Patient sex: M
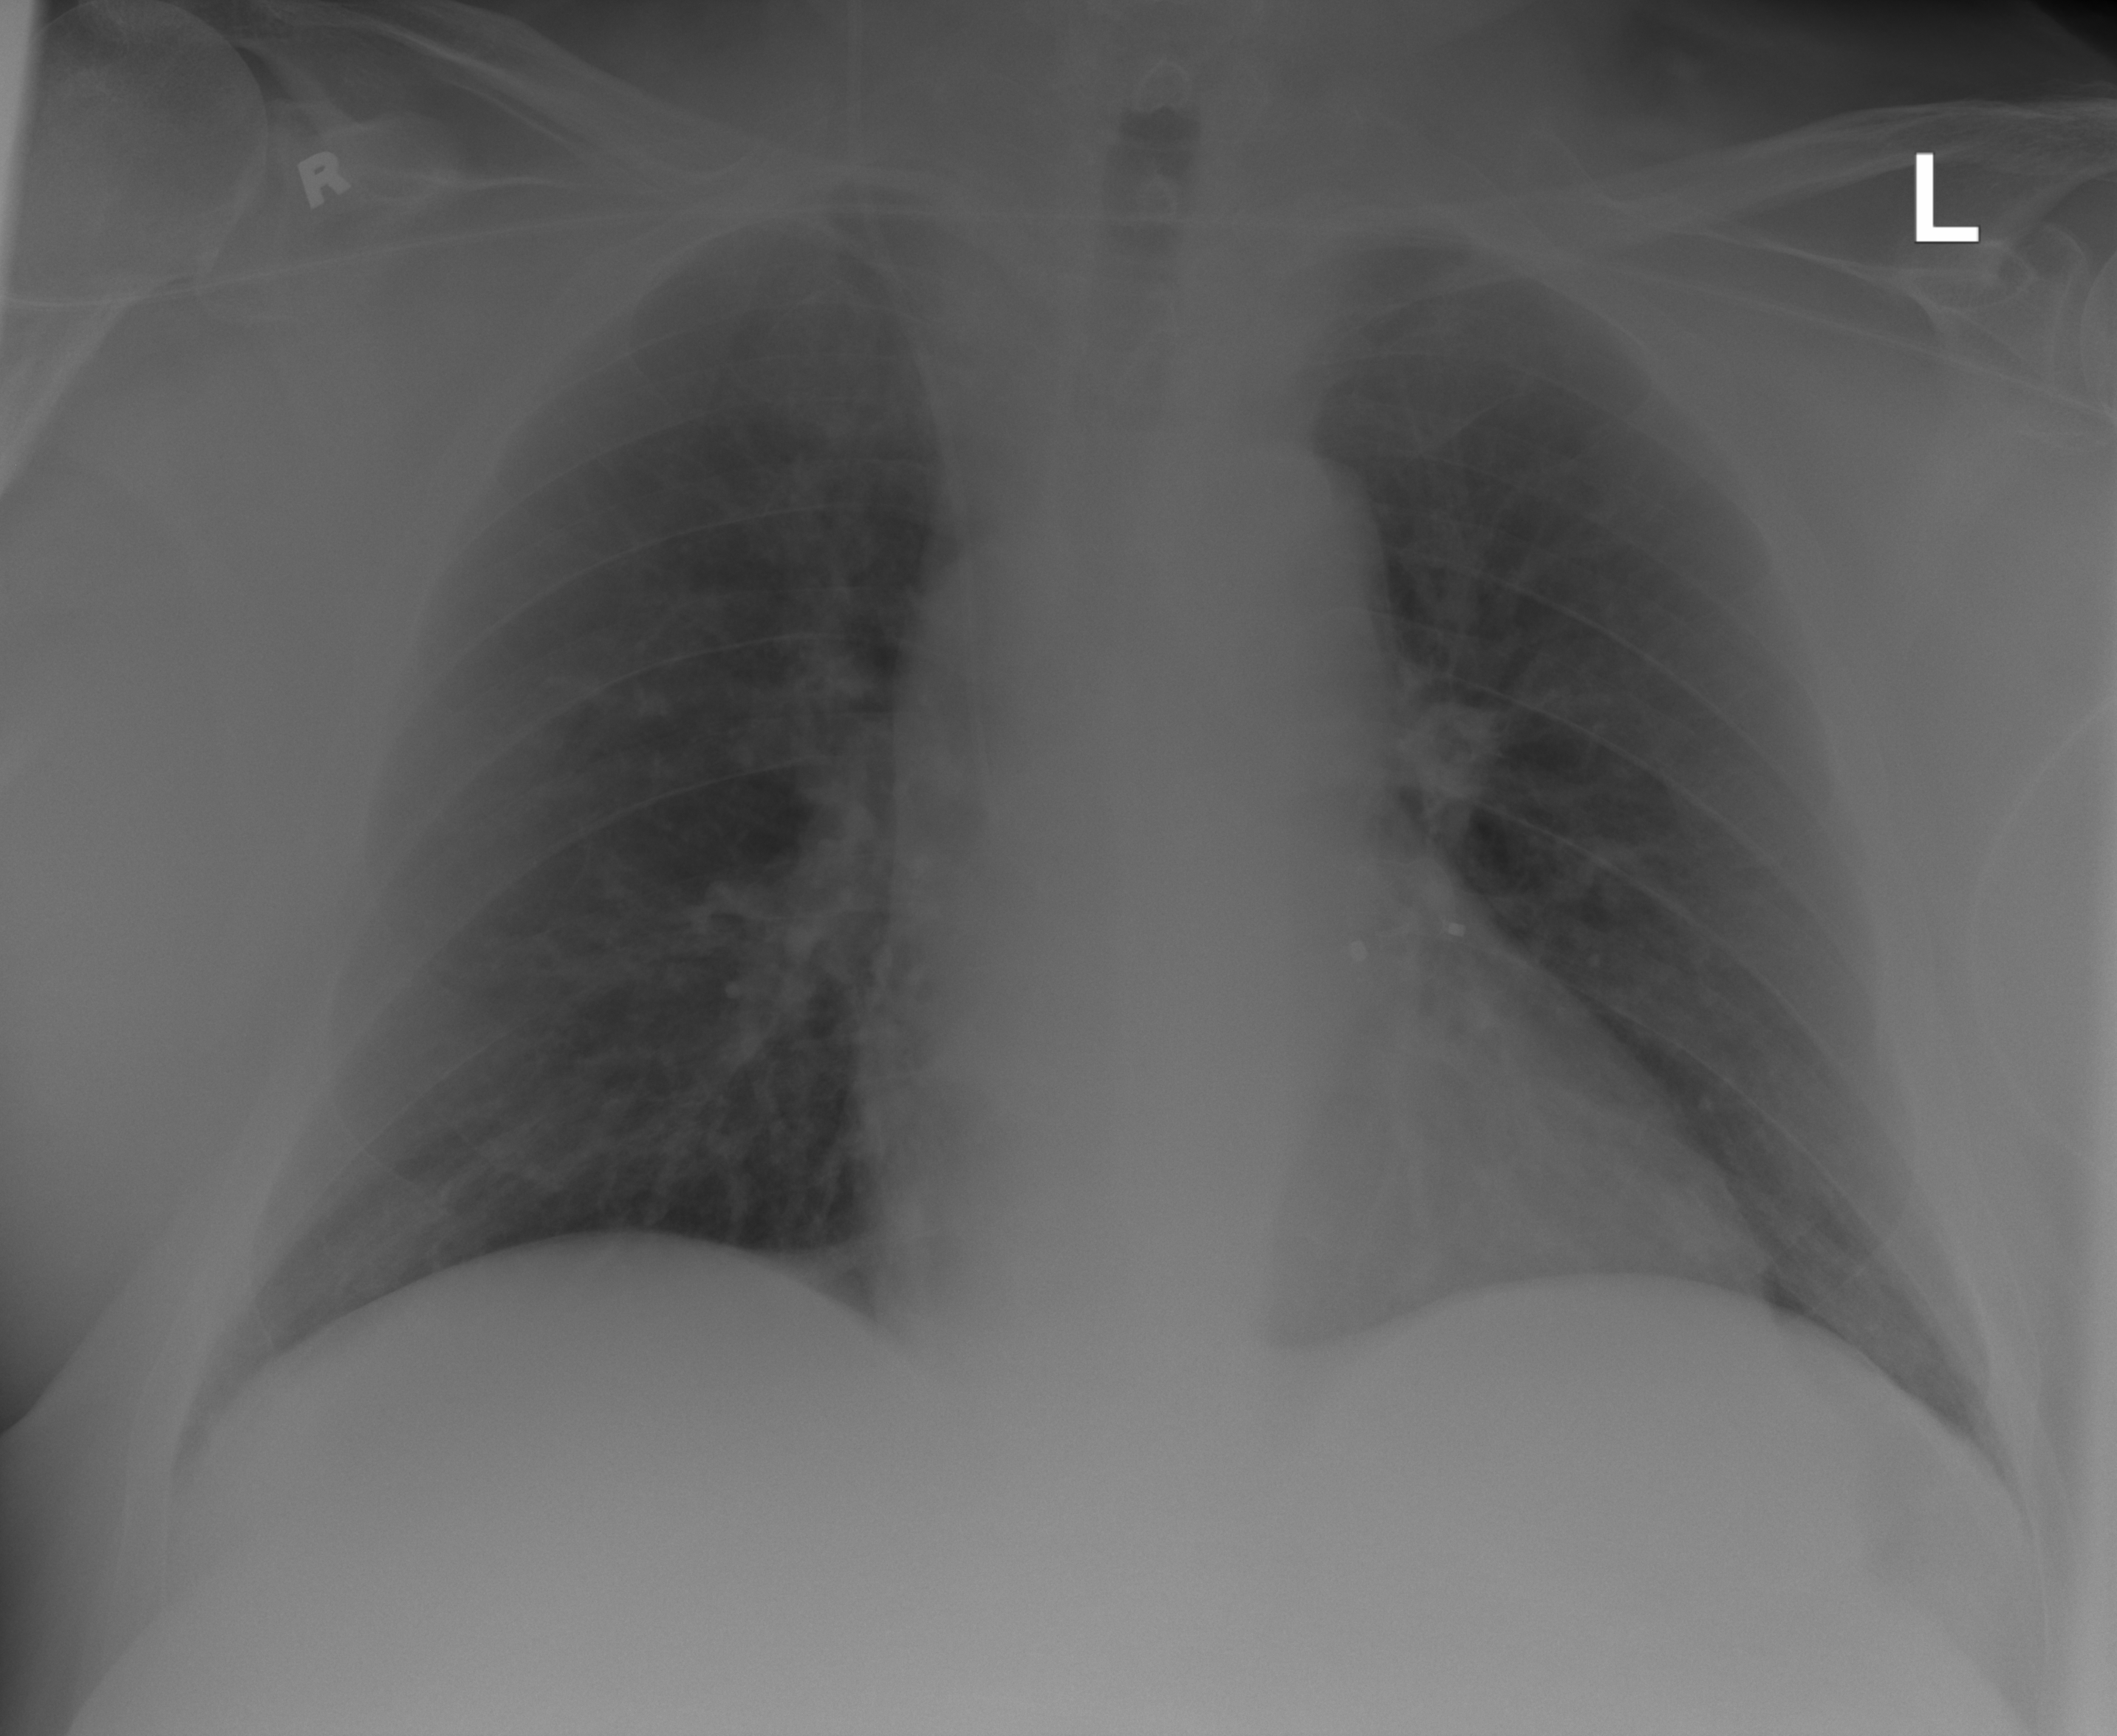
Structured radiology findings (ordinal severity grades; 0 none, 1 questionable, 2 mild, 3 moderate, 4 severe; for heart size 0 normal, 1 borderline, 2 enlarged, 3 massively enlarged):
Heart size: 0
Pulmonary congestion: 2
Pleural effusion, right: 0
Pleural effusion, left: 0
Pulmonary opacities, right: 0
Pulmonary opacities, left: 0
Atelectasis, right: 0
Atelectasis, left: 0